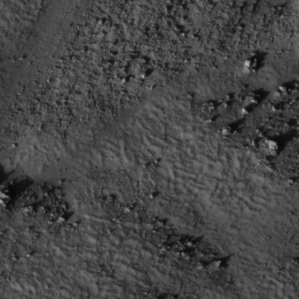
Label: non_frost